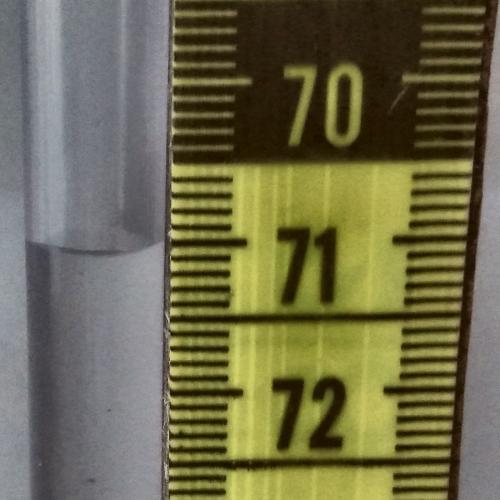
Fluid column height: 71.0 cm